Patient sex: M
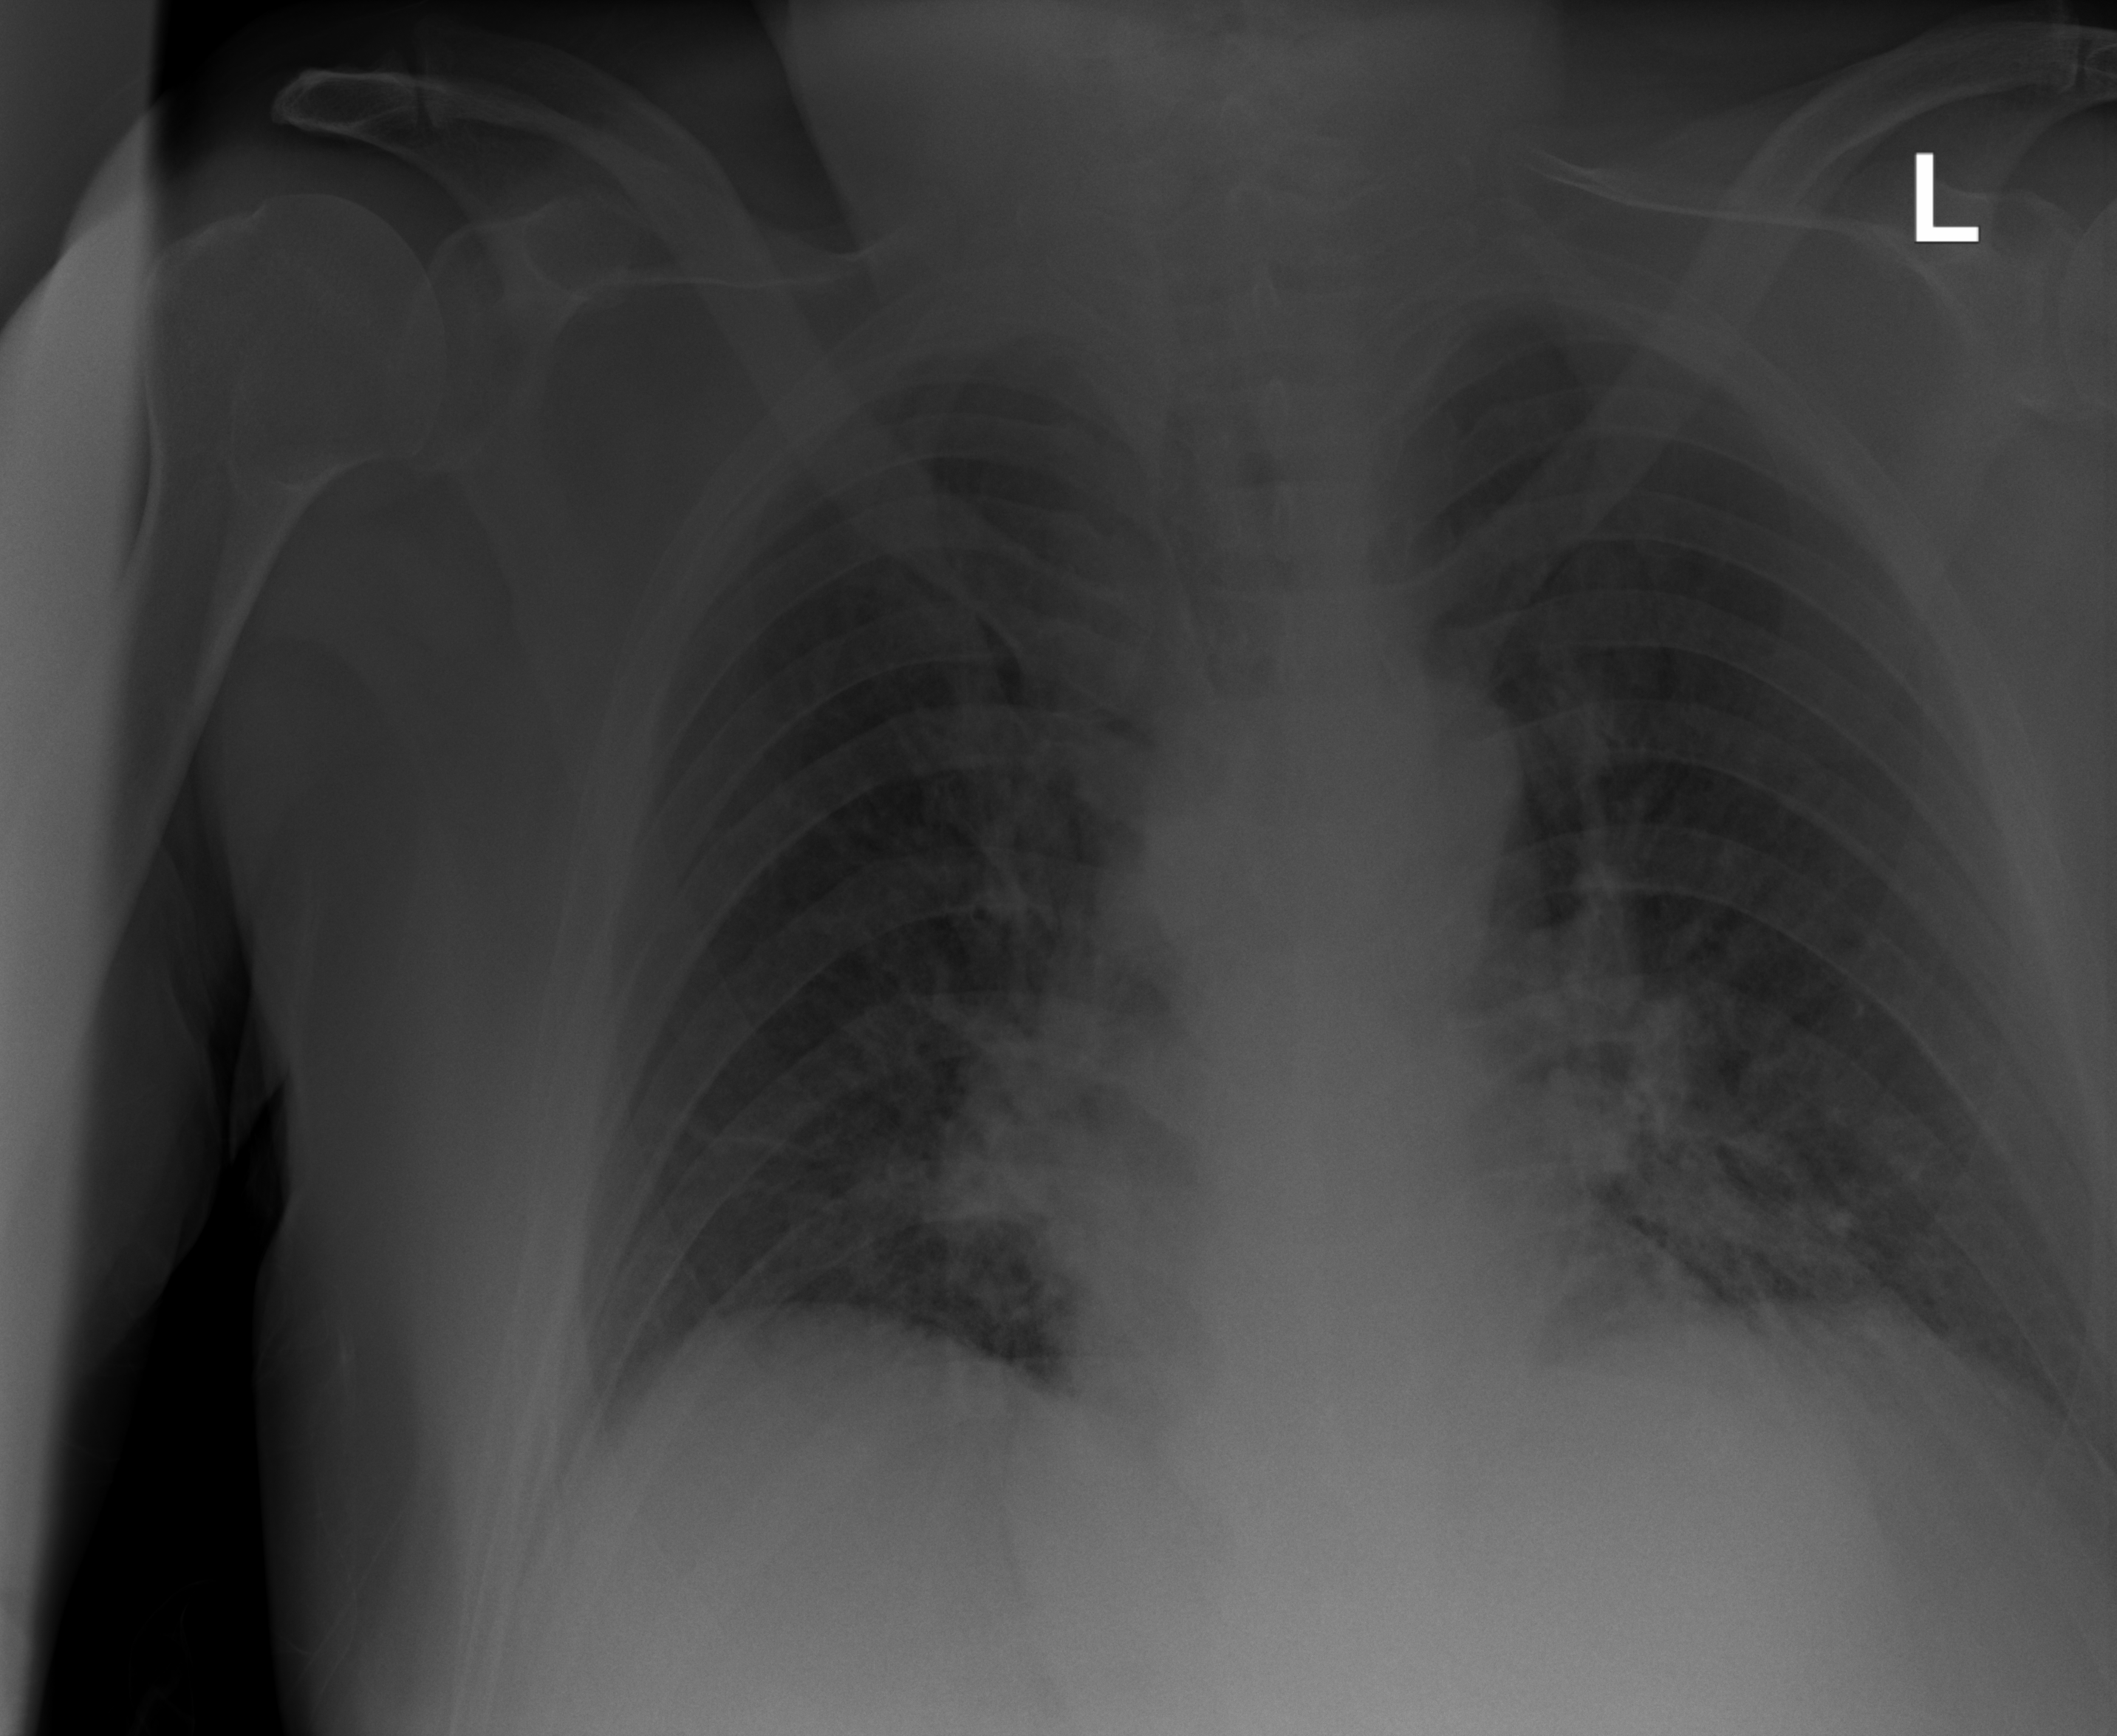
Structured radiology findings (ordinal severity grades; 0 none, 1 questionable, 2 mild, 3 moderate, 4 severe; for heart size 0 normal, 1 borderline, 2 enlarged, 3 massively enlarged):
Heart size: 2
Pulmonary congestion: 2
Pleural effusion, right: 1
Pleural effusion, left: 1
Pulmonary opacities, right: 2
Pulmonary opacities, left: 2
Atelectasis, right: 2
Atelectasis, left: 2